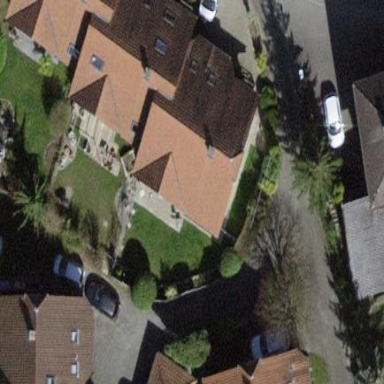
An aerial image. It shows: Building with tiled roof.